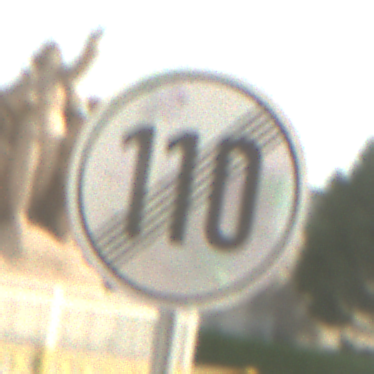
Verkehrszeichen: EndeGeschwindigkeit110
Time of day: MorningAfternoon
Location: Outdoor (Suburban)
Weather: Clear
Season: NotSpecified
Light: Natural